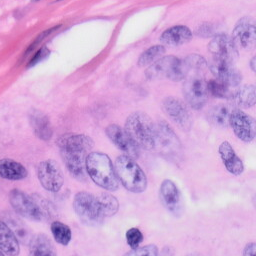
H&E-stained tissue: Skin